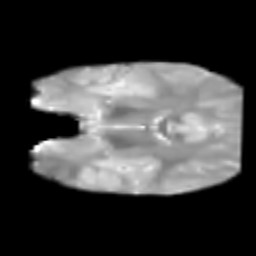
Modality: T2w
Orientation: coronal
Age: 6
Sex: male
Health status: healthy